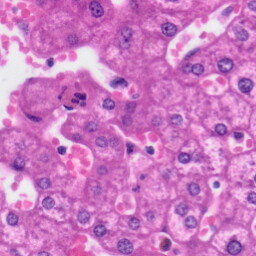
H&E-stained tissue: Liver